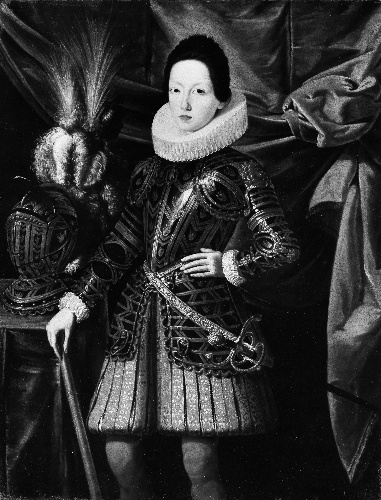
Title: Ferdinando II de' Medici (1610–1670) as a Boy
Artist: Justus Sustermans
Artist bio: Flemish, 17th century
Object type: Painting
Classification: Paintings
Medium: Oil on canvas
Dimensions: 51 7/8 x 40 1/2 in. (131.8 x 102.9 cm)
Department: European Paintings
Credit line: Bequest of Helen Hay Whitney, 1944
Accession year: 1945
Repository: Metropolitan Museum of Art, New York, NY
Tags: Boys|Portraits